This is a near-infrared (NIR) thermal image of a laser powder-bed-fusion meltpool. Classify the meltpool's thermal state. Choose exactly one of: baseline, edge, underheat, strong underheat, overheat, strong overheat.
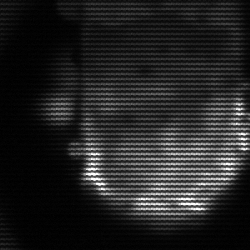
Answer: baseline